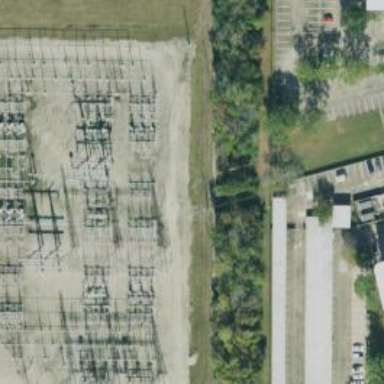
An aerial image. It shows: Switch for power supply.